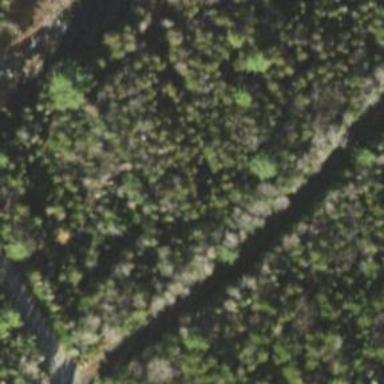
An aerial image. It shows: Abandoned road.